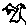
Label: bird